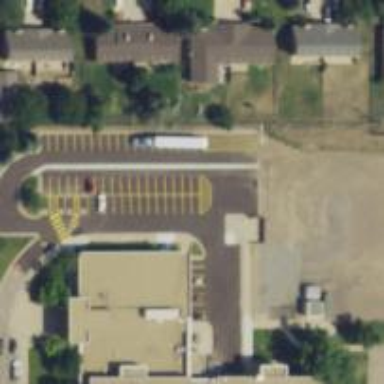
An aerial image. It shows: Asphalt service road designated for school use.